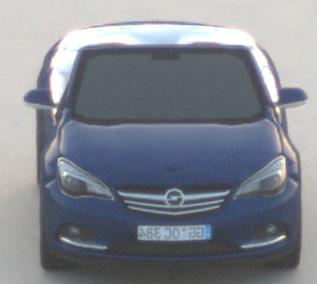
Make: Opel
Model: Cascada 1.4 Turbo
Detailed model: Cascada
Model produced from: 2013/03
Model produced until: 2015/01
Doors: 2
Color: blue
Road condition: dry road
Daytime: sunrise or sunset
Contrast: low contrast